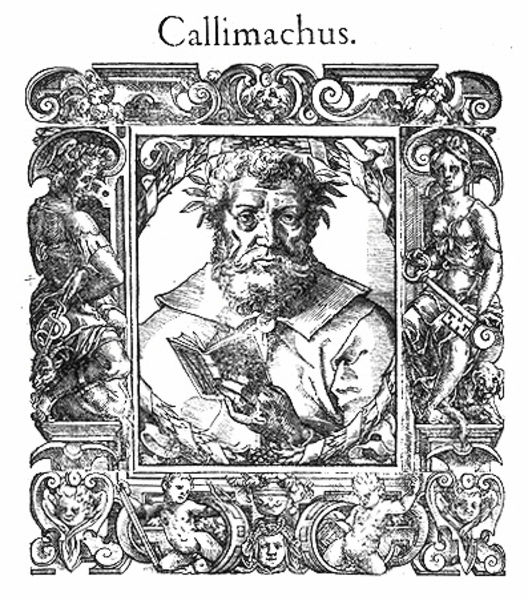
Titel: Bildnis des Dichters Kallimachos
Künstler: Tobias Stimmer
Institution: (Seriendruck)
Schlagwörter: blätter, gemälde, hand, mann, weiß, frau, grau, männer, rücken, schwarz, skizze, säulen, blick, ornament, rock, bart, architektur, band, bibel, gesicht, kragen, rahmen, bild, bildnis, portrait, porträt, gewand, mantel, girlande, schleifen, frontal, renaissance, traurig, kinder, oval, engel, vase, holzschnitt, bogen, grafik, graphik, figuren, dekor, lesen, ornamente, name, antike, buch, druck, druckgraphik, schnitt, schwarzweiss, radierung, stich, illustration, brille, schlange, allegorie, kranz, lorbeer, lorbeerkranz, gesciht, schnitzerei, fries, schnörkel, voluten, gelehrter, volute, schlüssel, hermes, bänder, putten, ornamentik, abzug, putti, pfeil, arabesken, verzierungen, siegeskranz, quadratisch, architekt, occulus, frontispiz, baart, ikonografie, rollwerk, beschlagwerk, loorbeer, rank, rahmenfiguren, callimachus, callimchus, arabseken, holzschnittkupfersticj, porttär, callimaches